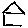
Label: house